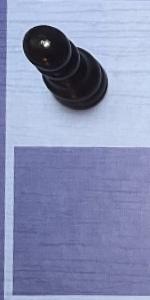
Label: Empty